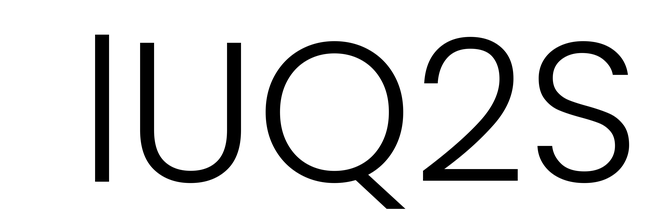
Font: Poppins-Light